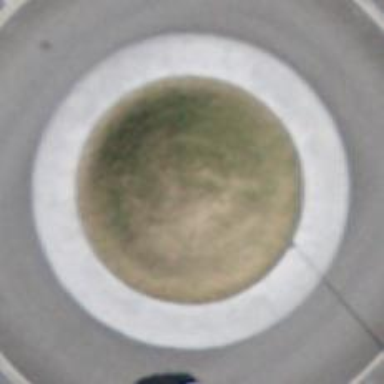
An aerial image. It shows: Primary highway with asphalt surface leading to roundabout.